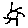
Label: sun